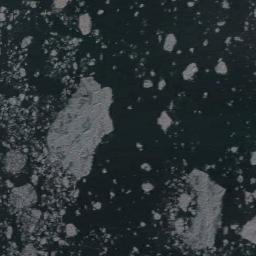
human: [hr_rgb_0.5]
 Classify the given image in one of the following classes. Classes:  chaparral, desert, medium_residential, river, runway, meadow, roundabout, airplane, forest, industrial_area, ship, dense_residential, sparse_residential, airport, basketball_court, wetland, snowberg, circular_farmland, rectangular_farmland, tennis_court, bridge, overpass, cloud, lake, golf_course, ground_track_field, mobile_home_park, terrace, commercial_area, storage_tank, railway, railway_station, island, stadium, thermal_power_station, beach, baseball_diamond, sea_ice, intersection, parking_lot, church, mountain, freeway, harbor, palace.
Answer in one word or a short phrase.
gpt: sea_ice